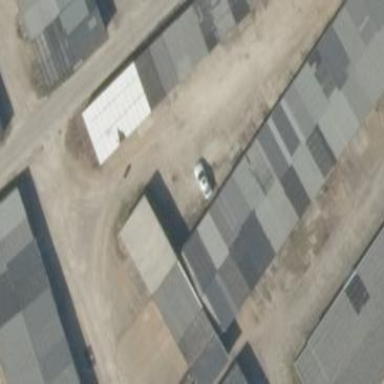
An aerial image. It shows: Group of garages.